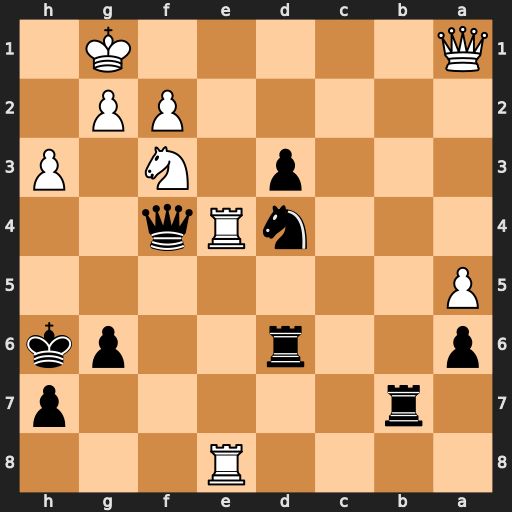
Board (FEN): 4R3/1r5p/p2r2pk/P7/3nRq2/3p1N1P/5PP1/Q5K1
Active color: b
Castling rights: -
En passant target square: -
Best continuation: Nxf3+ gxf3 Qg5+